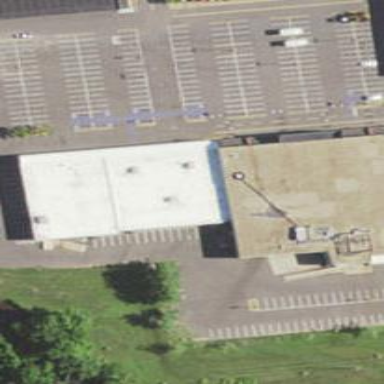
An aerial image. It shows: Building housing bowling alley where bowling is the main sport.